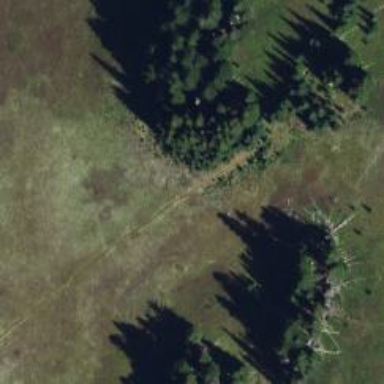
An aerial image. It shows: Path with excellent visibility for trail.